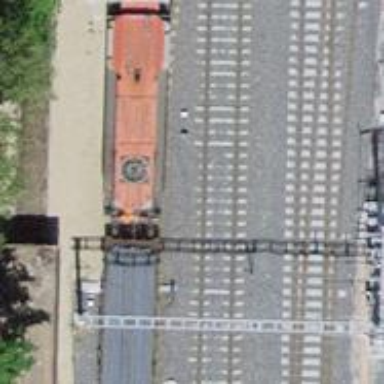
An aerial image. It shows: Single-track electrified railway service yard with contact line for trains.